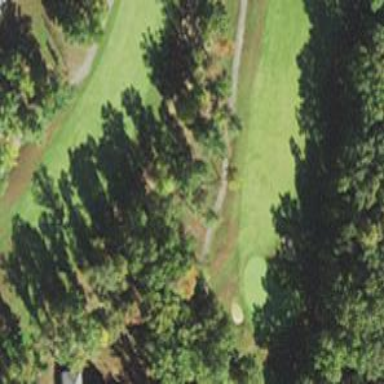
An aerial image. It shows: Path for both road and golf.